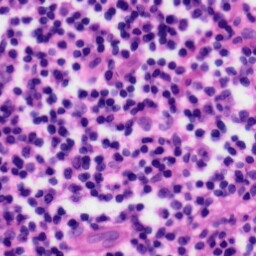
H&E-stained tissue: Tonsil